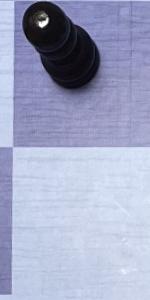
Label: Empty